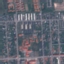
Label: Residential